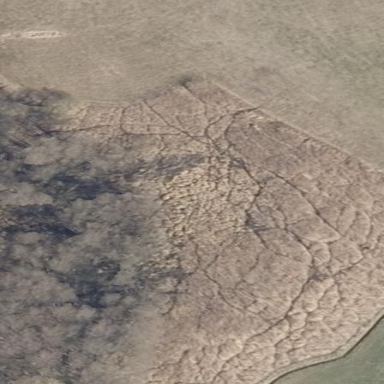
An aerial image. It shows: Marshy wetland area.